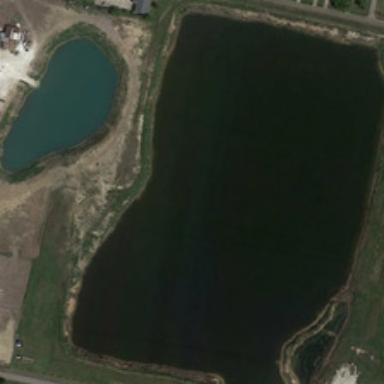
An almost rectangular black pond is next to a blue small pond .